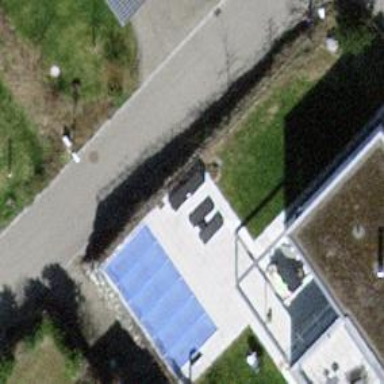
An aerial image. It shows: Swimming pool located in leisure land.